Question: The picture shows the balloon popping problem. You need to pop all the balloons in a certain order. The reward for a popped balloon is the product of itself and the values on the left and right balloons. If there is no balloon on the left or right, multiply the value of the balloon on the left or right by 1. You need only find the total maximum reward. Give me the number.
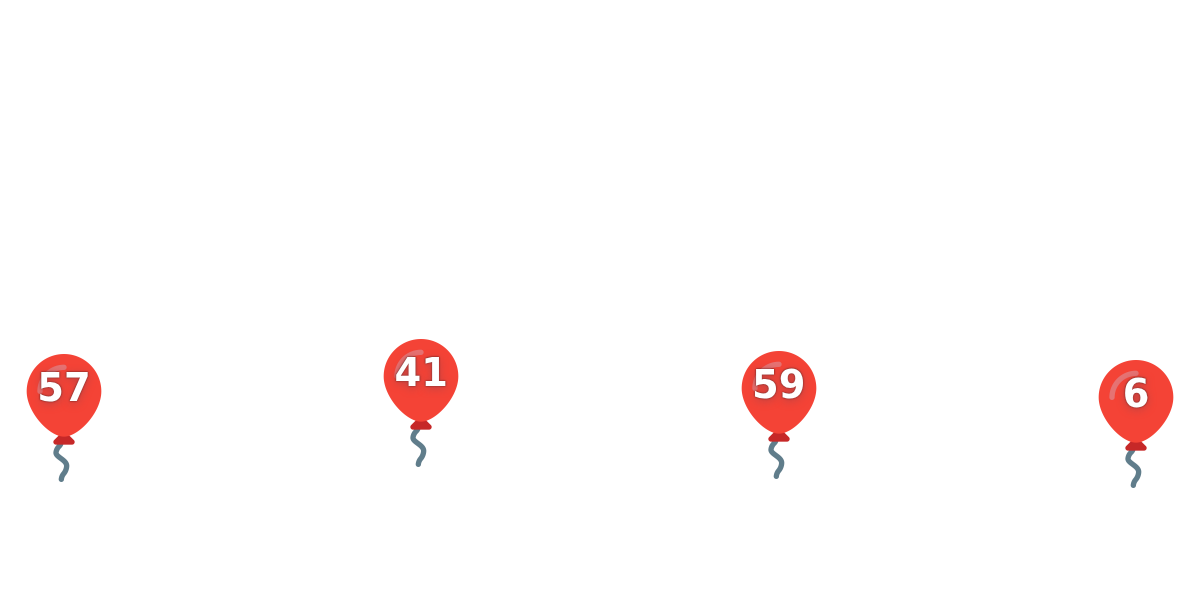
Answer: 158460